Question: I am trying to migrate an old 'MFC' project to 'VS 2012' and one of the errors I get is this one:

From what I read is that it has something to do with 'Help Files', which are not supported on 'Windows 7'.
I thought that maybe 'Windows' is searching for the 'hcw' path so I added to the 'Environment Variables', but I still get the error. From the code I can see that the command is called inside '.mak' files:
'''
start /wait hcw /C /E /M "hlp\$(InputName).hpj"
'''
Anyone has an idea how can I get rod of the error ?
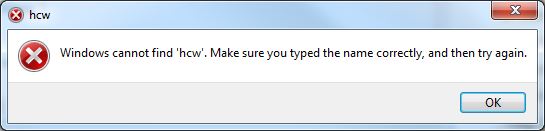
Answer: Your project requires Microsoft Help Workshop.